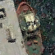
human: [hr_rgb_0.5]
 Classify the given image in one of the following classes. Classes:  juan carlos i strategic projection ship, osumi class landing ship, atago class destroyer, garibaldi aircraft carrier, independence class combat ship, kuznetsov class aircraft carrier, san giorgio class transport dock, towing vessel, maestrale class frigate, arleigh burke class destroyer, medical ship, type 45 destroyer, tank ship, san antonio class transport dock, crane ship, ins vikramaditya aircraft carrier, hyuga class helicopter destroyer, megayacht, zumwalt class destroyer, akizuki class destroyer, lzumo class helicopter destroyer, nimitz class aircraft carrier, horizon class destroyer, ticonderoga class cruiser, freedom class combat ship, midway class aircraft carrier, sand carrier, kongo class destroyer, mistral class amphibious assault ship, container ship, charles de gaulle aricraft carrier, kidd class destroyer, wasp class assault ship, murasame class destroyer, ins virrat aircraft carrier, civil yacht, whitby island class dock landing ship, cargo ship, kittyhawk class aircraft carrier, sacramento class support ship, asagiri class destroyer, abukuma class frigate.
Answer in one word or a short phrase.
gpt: Towing vessel